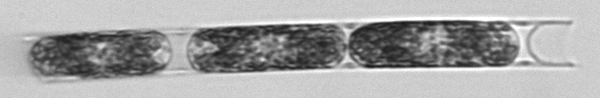
Label: Hemiaulus